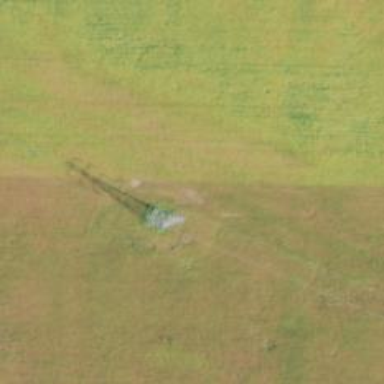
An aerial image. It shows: Lattice structure tower used for power distribution.